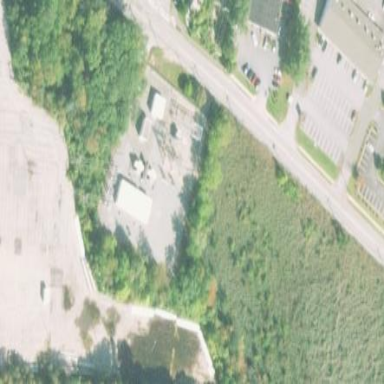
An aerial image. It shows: Power substation.